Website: home-depot
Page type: cross-sells
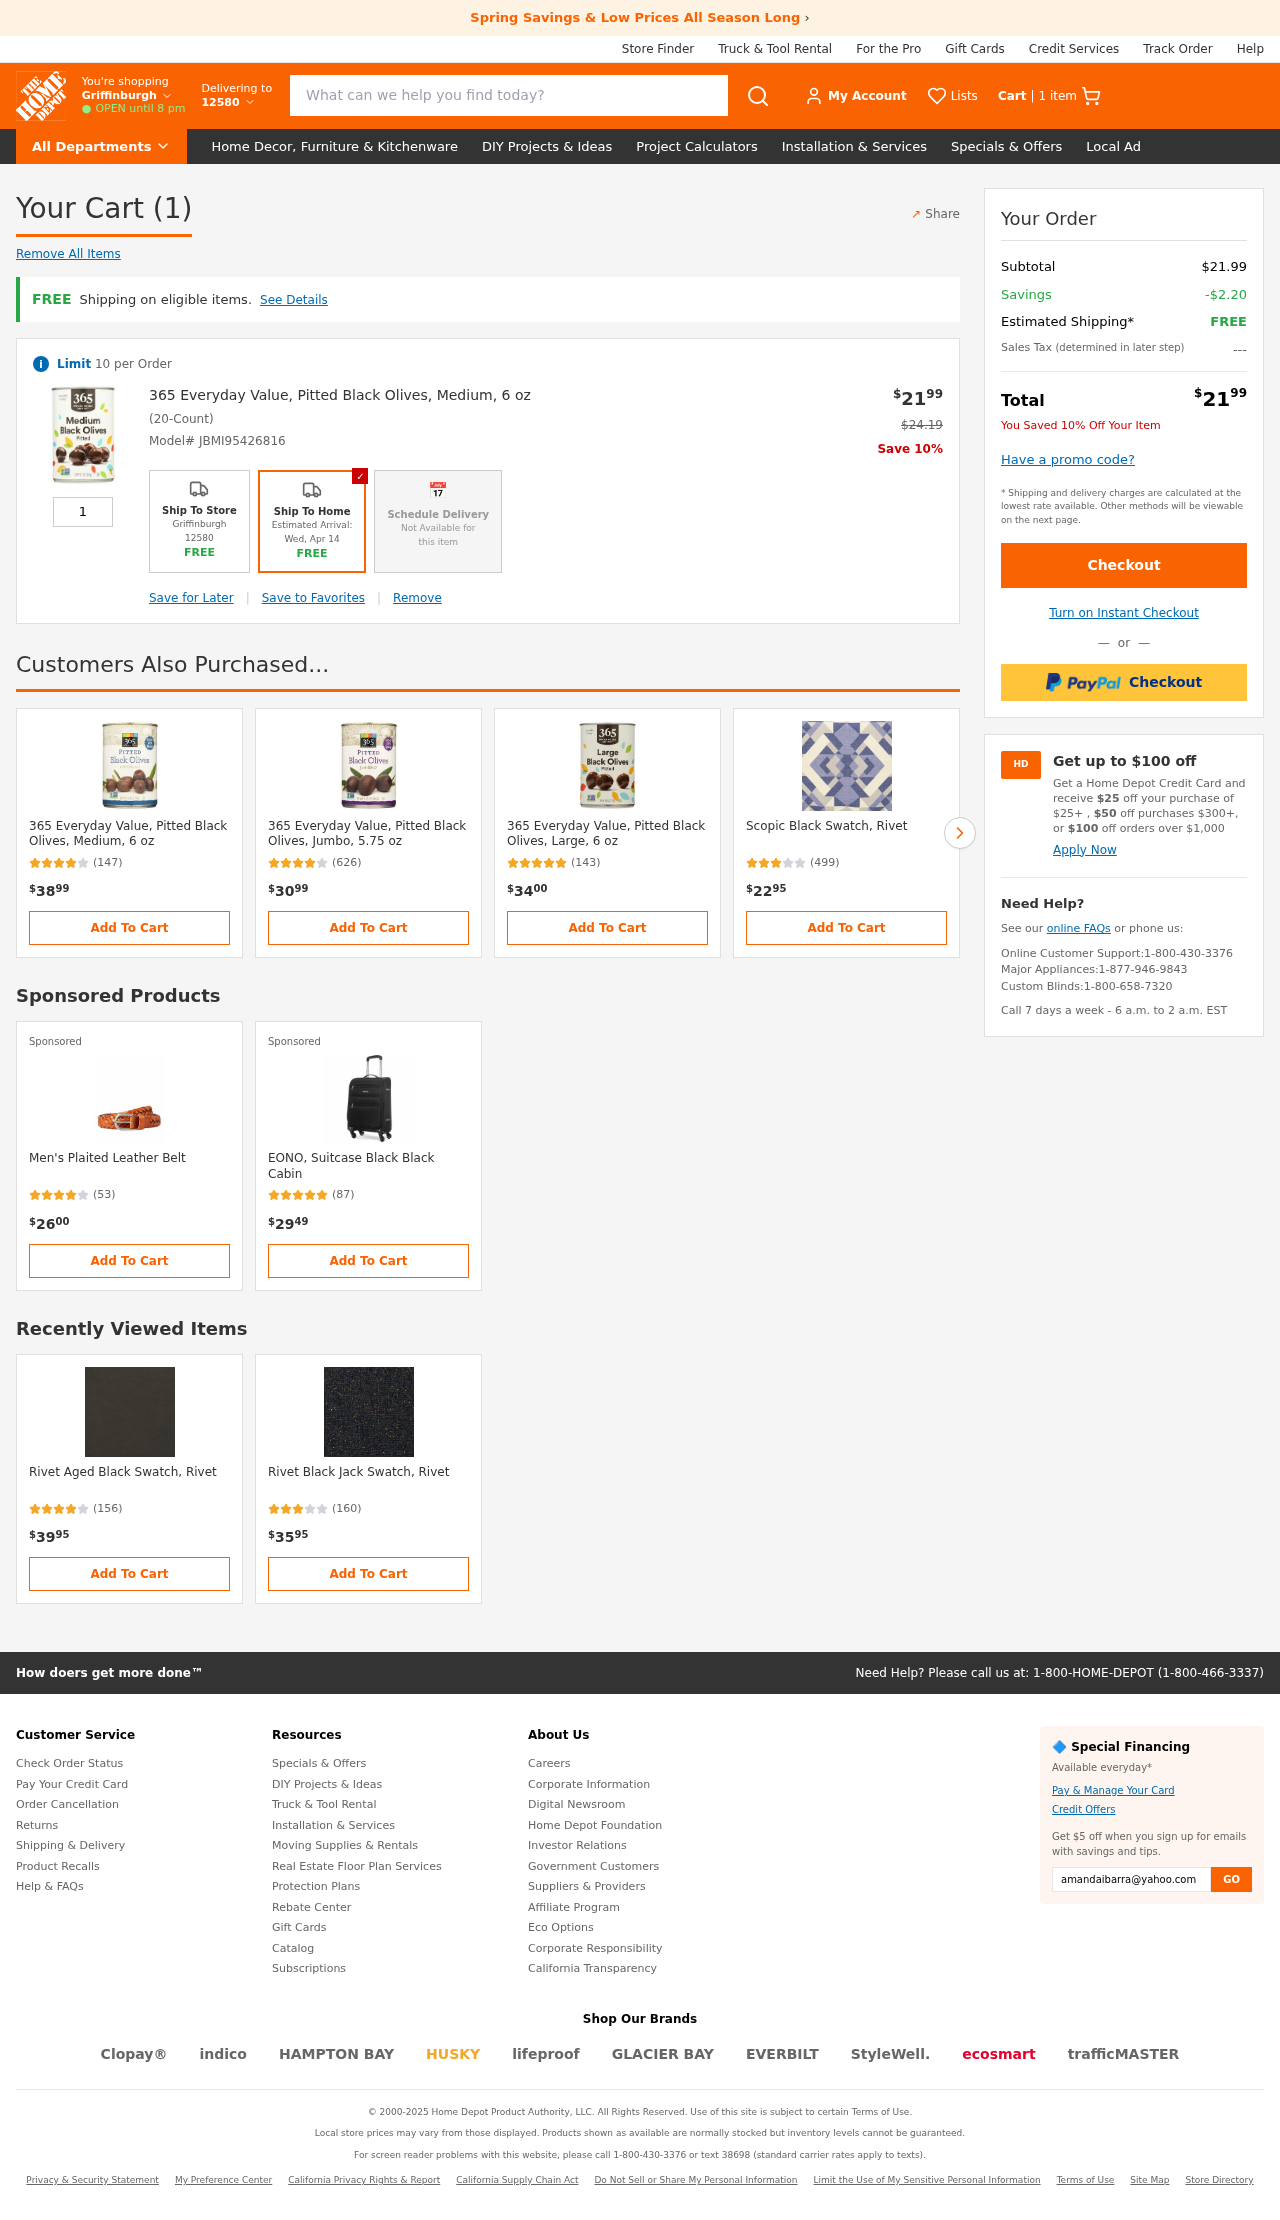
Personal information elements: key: PII_LOCATION1_CITY
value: Griffinburgh
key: PII_POSTCODE
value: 12580
Product elements: key: PRODUCT1_NAME
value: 365 Everyday Value, Pitted Black Olives, Medium, 6 oz
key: PRODUCT1_PRICE
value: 21.99
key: PRODUCT1_QUANTITY
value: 1
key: PRODUCT1_ORIGINAL_PRICE
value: $24.19
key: PRODUCT2_NAME
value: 365 Everyday Value, Pitted Black Olives, Medium, 6 oz
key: PRODUCT2_NUM_RATINGS
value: (147)
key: PRODUCT2_PRICE
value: $3899
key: PRODUCT3_NAME
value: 365 Everyday Value, Pitted Black Olives, Jumbo, 5.75 oz
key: PRODUCT3_NUM_RATINGS
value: (626)
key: PRODUCT3_PRICE
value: $3099
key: PRODUCT4_NAME
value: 365 Everyday Value, Pitted Black Olives, Large, 6 oz
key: PRODUCT4_NUM_RATINGS
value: (143)
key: PRODUCT4_PRICE
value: $3400
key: PRODUCT5_NAME
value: Scopic Black Swatch, Rivet
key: PRODUCT5_NUM_RATINGS
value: (499)
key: PRODUCT5_PRICE
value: $2295
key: PRODUCT6_NAME
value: Men's Plaited Leather Belt
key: PRODUCT6_NUM_RATINGS
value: (53)
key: PRODUCT6_PRICE
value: $2600
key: PRODUCT7_NAME
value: EONO, Suitcase Black Black Cabin
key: PRODUCT7_NUM_RATINGS
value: (87)
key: PRODUCT7_PRICE
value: $2949
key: PRODUCT8_NAME
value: Rivet Aged Black Swatch, Rivet
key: PRODUCT8_NUM_RATINGS
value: (156)
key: PRODUCT8_PRICE
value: $3995
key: PRODUCT9_NAME
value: Rivet Black Jack Swatch, Rivet
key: PRODUCT9_NUM_RATINGS
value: (160)
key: PRODUCT9_PRICE
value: $3595
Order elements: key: ORDER_NUM_ITEMS
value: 1 item
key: ORDER_NUM_ITEMS
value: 1
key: ORDER_SKU
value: Model# JBMI95426816
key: ORDER_SUBTOTAL
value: $21.99
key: ORDER_SAVINGS
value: -$2.20
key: ORDER_TOTAL
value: $2199
Search elements: key: HEADER_SEARCH
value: What can we help you find today?